Field crop: maize
Growth stage: 1
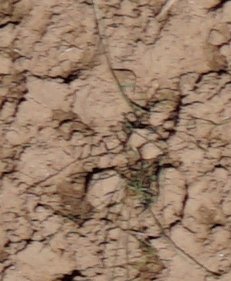
Species: lolium